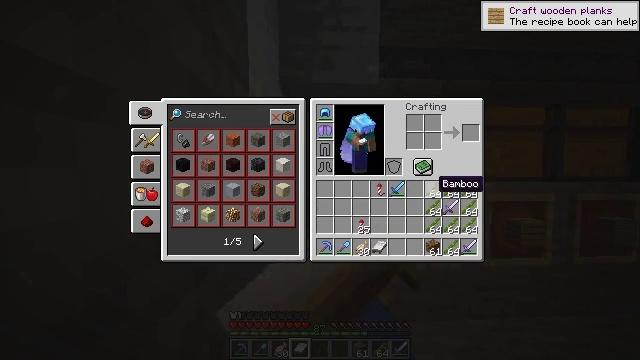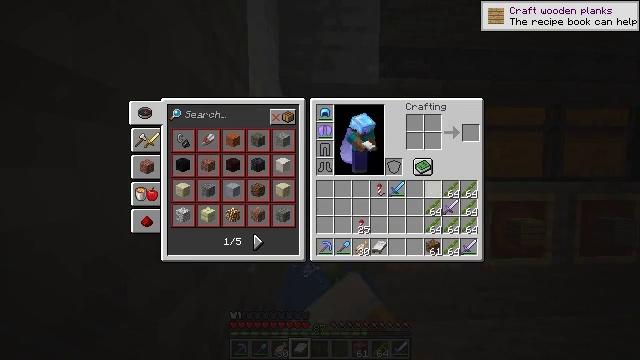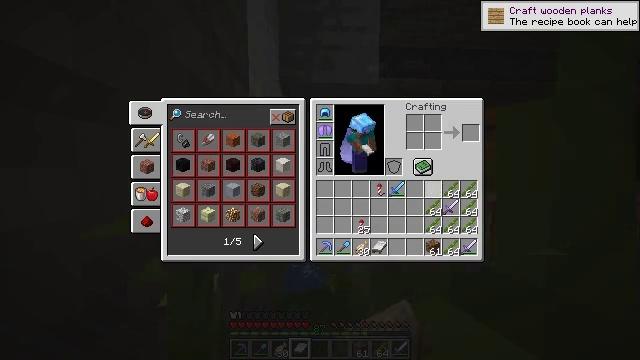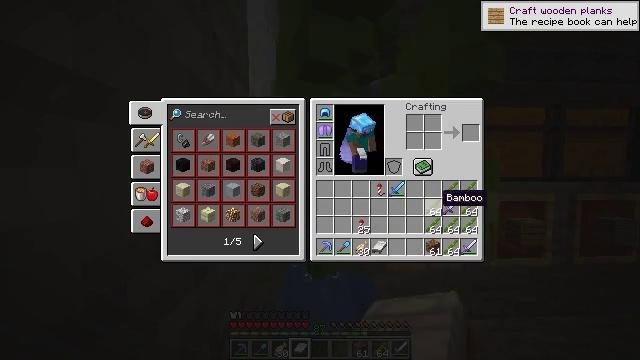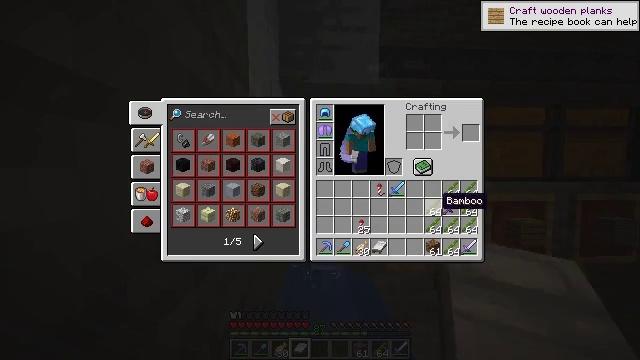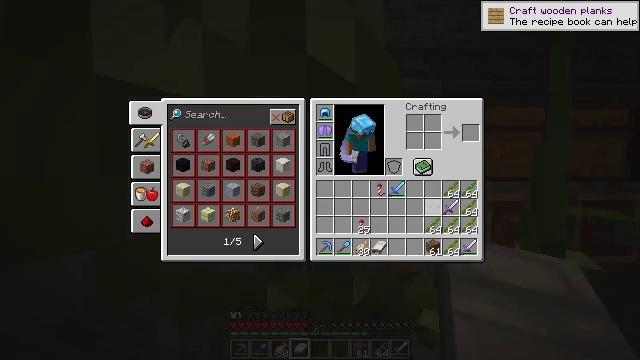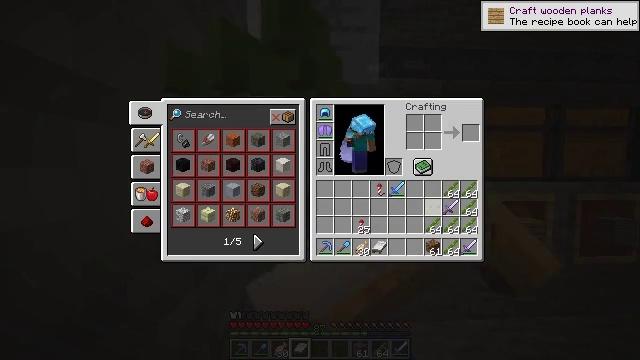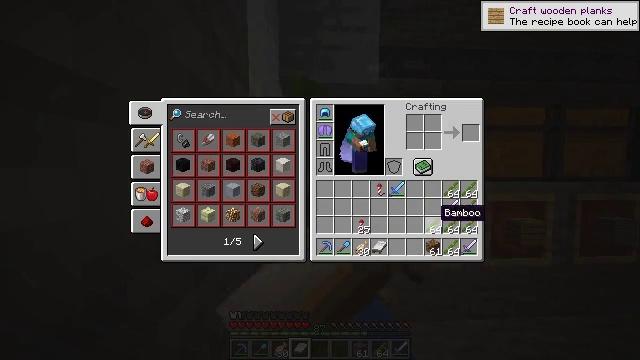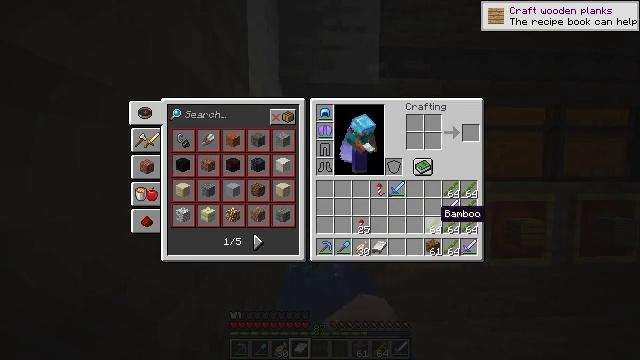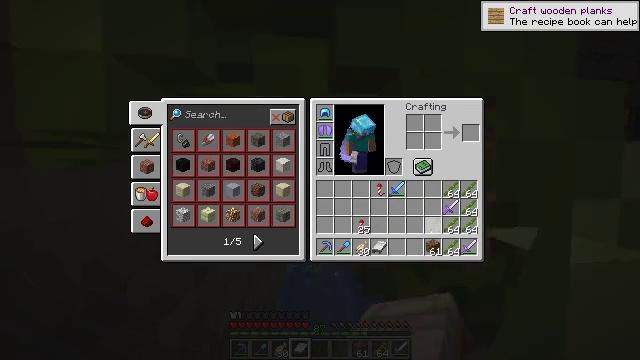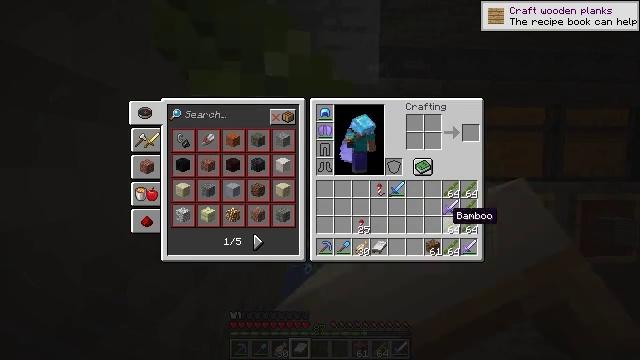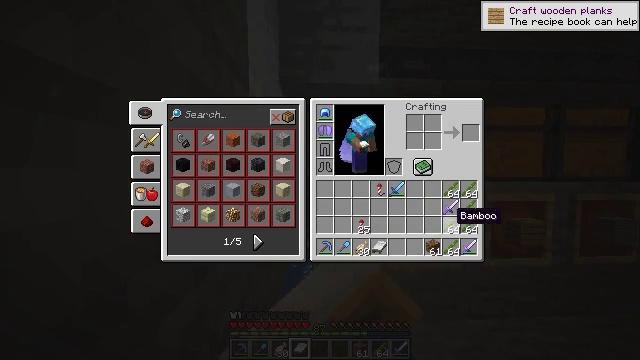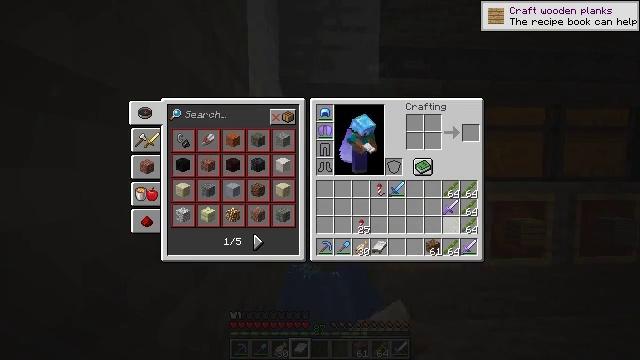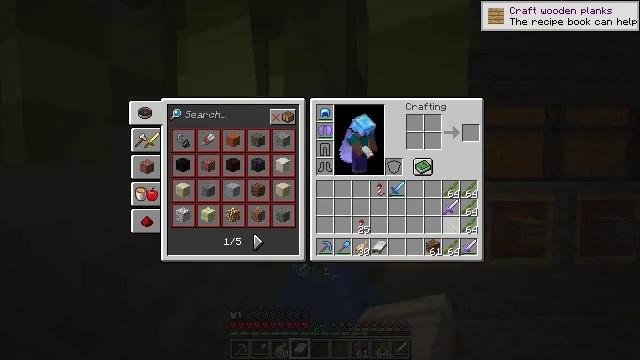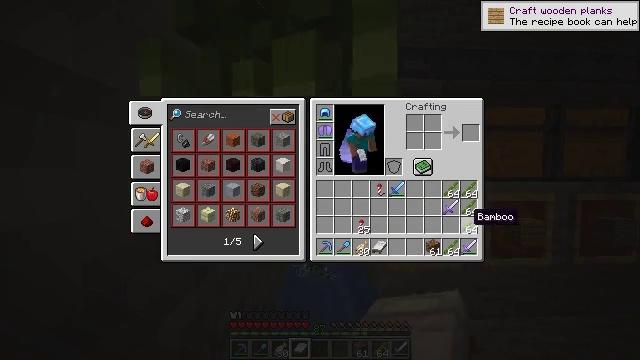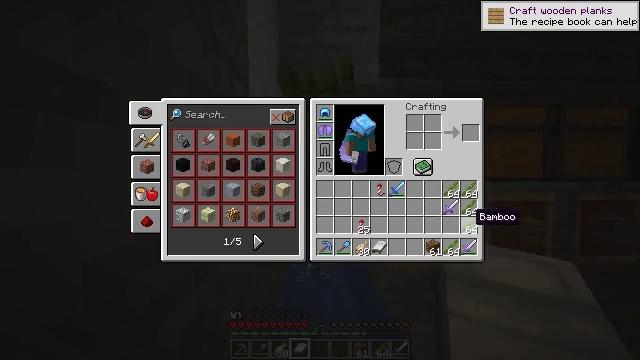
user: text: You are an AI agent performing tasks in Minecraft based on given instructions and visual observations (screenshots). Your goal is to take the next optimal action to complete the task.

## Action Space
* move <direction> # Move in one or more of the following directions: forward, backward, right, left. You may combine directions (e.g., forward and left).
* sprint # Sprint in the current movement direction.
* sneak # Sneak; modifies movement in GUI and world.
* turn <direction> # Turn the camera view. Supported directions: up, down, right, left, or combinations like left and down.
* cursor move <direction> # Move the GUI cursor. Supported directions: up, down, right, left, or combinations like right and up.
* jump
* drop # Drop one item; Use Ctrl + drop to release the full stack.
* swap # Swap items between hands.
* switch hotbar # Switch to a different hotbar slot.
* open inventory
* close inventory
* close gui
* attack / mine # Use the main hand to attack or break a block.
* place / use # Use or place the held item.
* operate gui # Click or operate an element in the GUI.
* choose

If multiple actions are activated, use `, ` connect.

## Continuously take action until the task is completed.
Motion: motion action
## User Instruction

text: Remove a bamboo from the inventory.
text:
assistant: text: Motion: sprint, drop
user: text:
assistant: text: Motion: sprint, drop
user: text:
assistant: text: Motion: sprint, cursor move down, drop
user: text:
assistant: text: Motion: sprint
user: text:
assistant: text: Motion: sprint, drop
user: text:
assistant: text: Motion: sprint, drop
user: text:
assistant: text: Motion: sprint
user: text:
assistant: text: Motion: sprint
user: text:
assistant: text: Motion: sprint, drop
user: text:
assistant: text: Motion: sprint, cursor move right, drop
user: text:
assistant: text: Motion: sprint
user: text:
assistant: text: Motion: sprint, drop
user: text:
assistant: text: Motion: sprint, drop
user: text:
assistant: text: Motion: sprint, cursor move right
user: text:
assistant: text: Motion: sprint
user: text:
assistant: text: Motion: sprint, drop
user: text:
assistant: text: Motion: sprint, cursor move left and down, drop
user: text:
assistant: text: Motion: sprint
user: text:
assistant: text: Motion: sprint
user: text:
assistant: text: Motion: sprint, drop
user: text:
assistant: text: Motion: sprint, cursor move right and up, drop
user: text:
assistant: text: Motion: sprint, cursor move right and up
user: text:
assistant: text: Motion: sprint
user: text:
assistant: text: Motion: sprint, drop
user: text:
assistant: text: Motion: sprint, drop
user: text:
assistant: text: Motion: sprint
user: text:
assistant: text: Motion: sprint
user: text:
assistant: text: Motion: sprint
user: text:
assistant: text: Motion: sprint, drop
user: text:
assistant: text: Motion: sprint, cursor move left